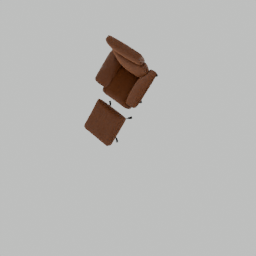
Label: furniture